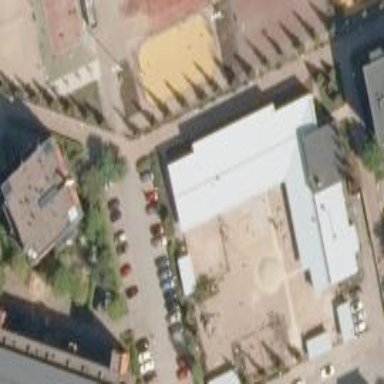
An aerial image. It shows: Kindergarten.